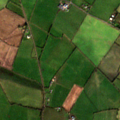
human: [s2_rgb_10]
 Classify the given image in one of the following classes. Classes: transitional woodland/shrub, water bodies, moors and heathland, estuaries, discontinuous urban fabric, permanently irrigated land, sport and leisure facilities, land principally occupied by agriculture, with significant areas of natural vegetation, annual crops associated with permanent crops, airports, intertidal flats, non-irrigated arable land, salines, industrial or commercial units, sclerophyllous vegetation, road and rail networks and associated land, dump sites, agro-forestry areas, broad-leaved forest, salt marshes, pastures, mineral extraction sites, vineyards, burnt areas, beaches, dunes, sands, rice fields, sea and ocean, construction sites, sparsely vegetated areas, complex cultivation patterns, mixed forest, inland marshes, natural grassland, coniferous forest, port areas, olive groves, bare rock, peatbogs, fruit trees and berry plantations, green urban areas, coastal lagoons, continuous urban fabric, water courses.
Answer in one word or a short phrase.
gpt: pastures, land principally occupied by agriculture, with significant areas of natural vegetation